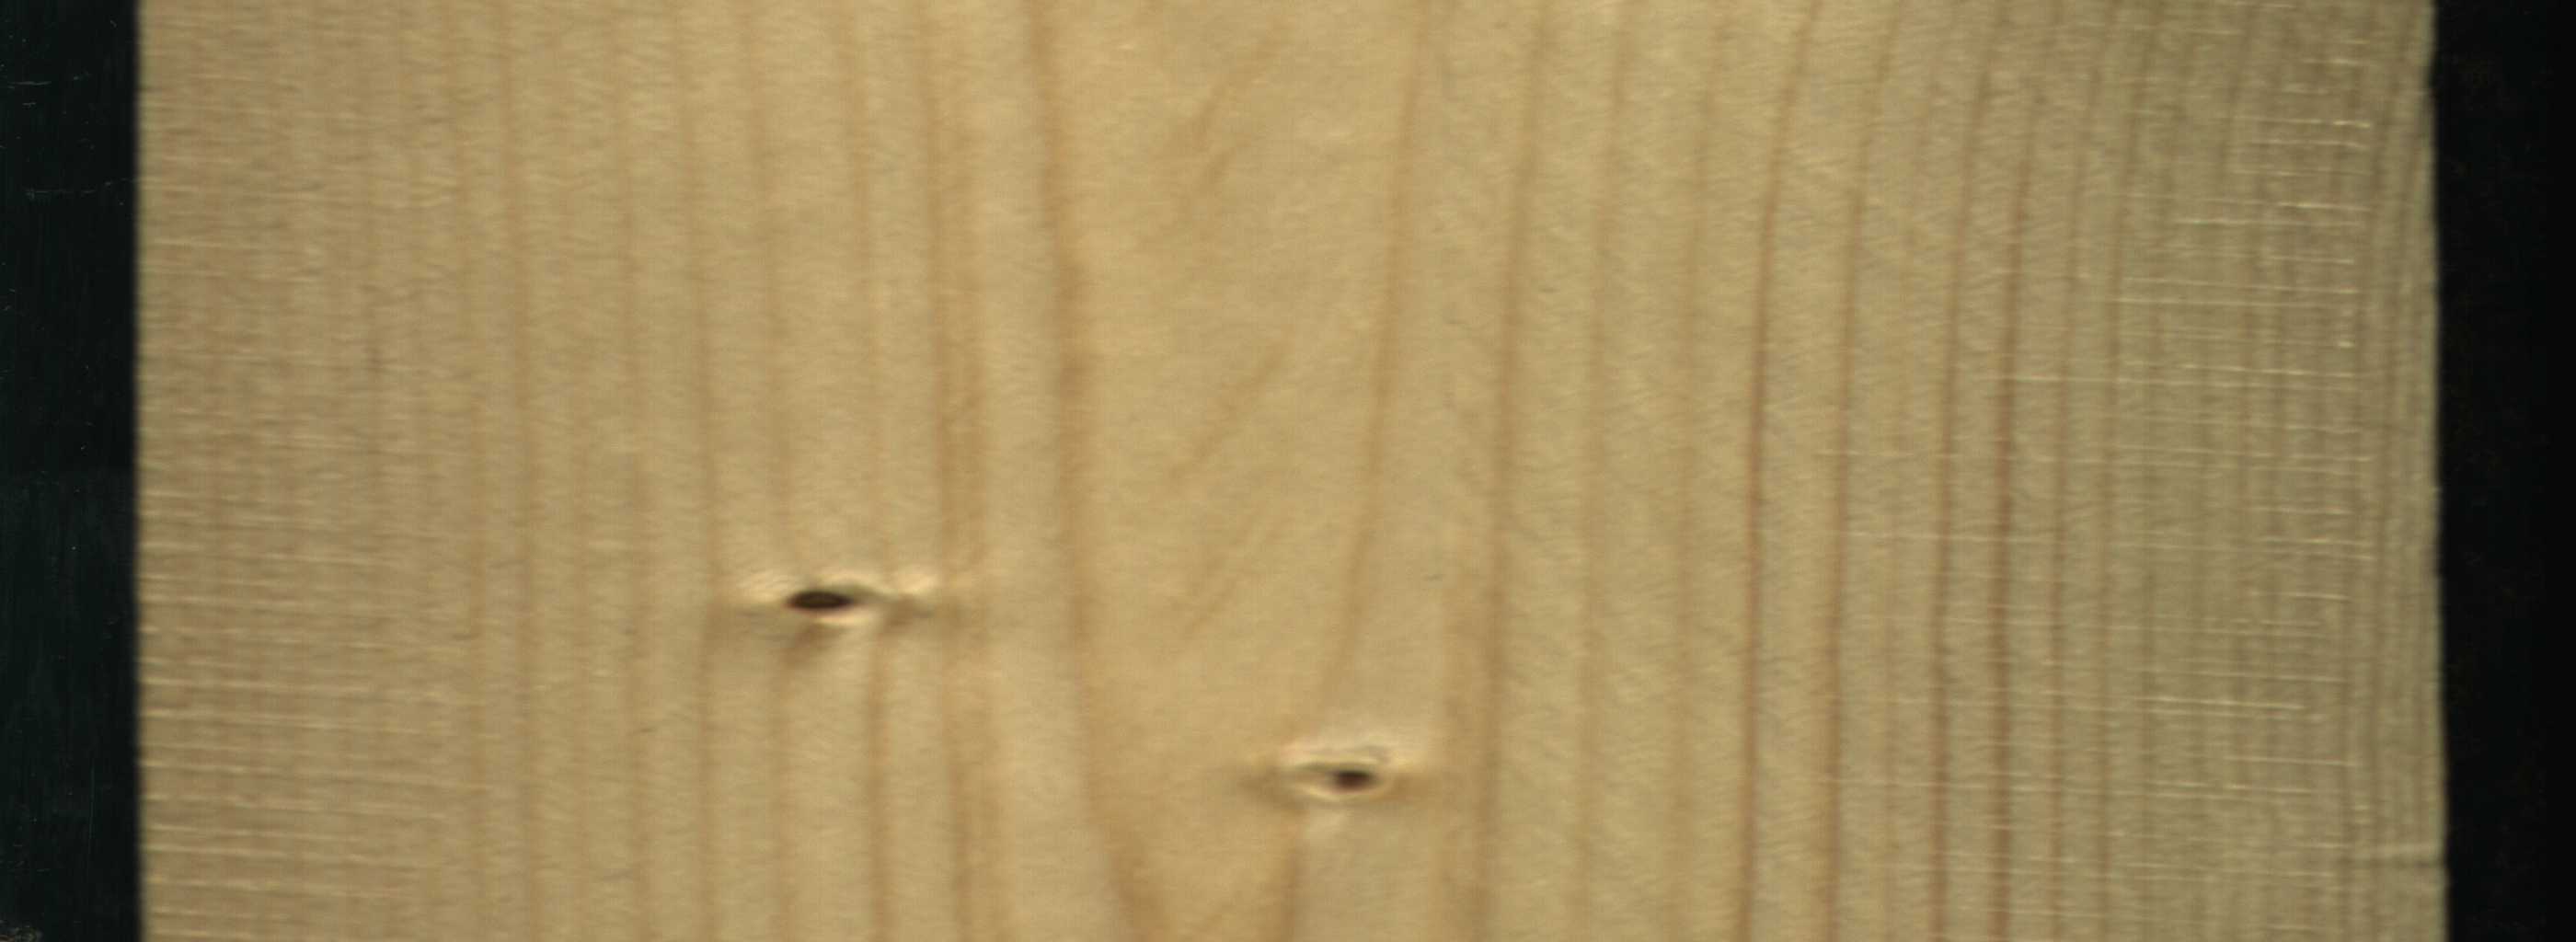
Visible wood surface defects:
Dead_Knot
Live_Knot